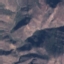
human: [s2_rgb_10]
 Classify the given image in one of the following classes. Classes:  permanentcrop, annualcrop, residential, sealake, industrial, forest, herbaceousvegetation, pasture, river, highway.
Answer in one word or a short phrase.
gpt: HerbaceousVegetation